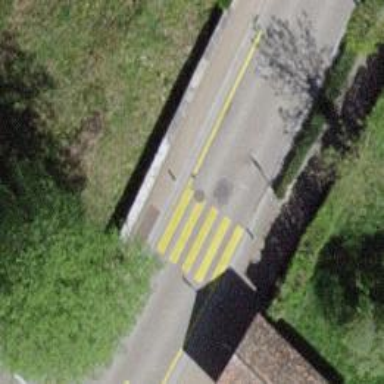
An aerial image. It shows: Uncontrolled crossing on the road.